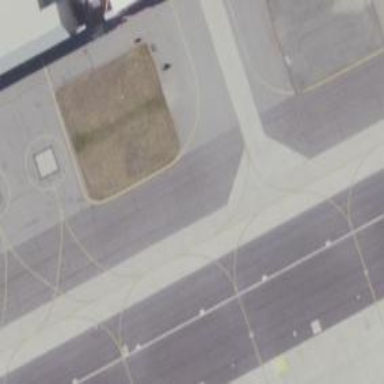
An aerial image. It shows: Image of taxiway at airport.